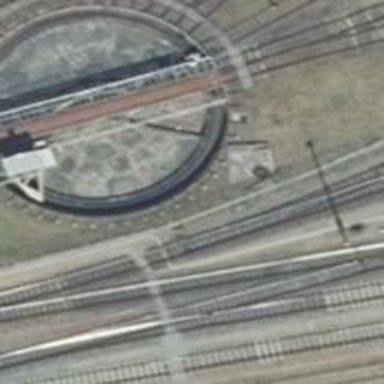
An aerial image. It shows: Railway switch.